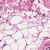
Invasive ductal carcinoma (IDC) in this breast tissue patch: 0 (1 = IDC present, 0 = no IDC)